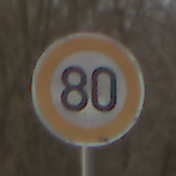
Verkehrszeichen: Geschwindigkeit80
Umgebung: Outdoor, Nature
Tageszeit: MorningAfternoon
Wetter: PartlyCloudy
Licht: Natural
Jahreszeit: Winter
Kontrast: MediumContrast